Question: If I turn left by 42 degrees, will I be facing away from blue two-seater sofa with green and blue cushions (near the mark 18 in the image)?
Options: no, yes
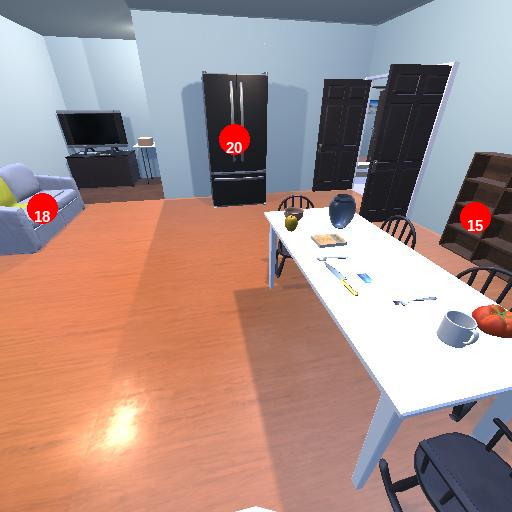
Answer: no